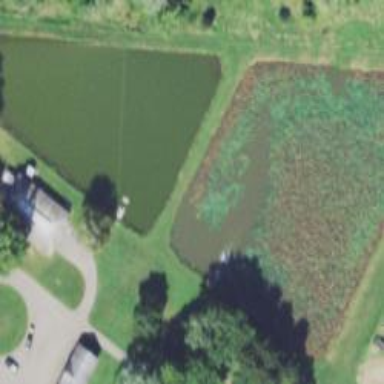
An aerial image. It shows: Fishpond surrounded by water.